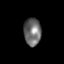
Tissue: skin
Cell type: Epithelial cells
Senescence score: 0.2173
Nuclear area (px): 472
Mean DAPI intensity: 106.871